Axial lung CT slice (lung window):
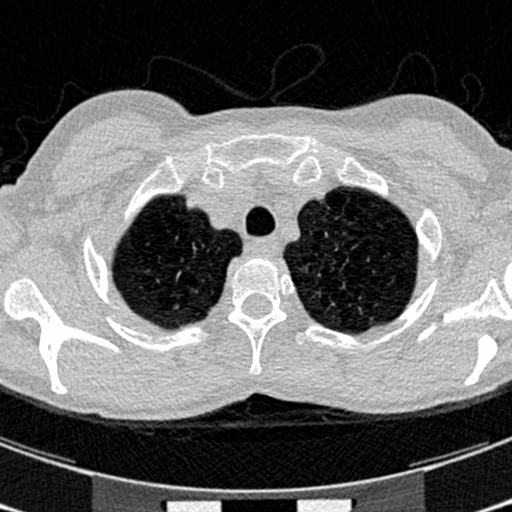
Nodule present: no